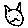
Label: cat